Aerial crown-view tile of a tropical tree (Barro Colorado Island, Panama), acquired 20240813:
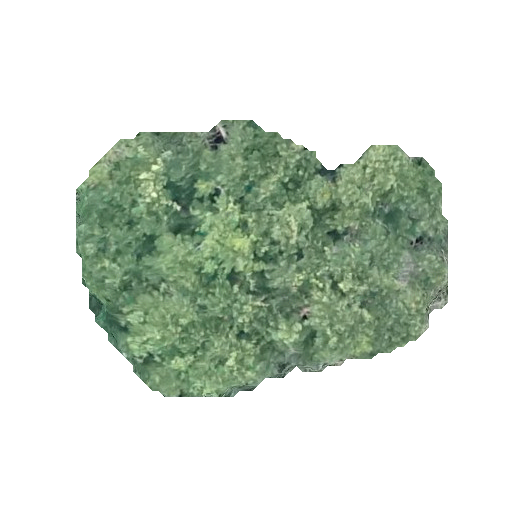
Species: Jacaranda copaia
GBIF accepted scientific name: Jacaranda copaia
Crown area: 120.321 m²